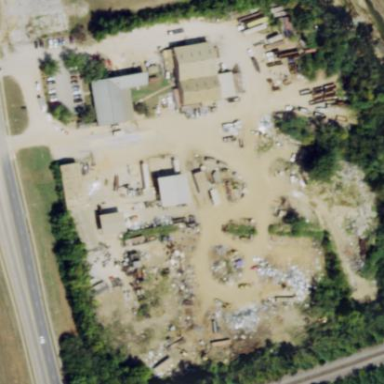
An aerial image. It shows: Industrial area designated as scrap yard.